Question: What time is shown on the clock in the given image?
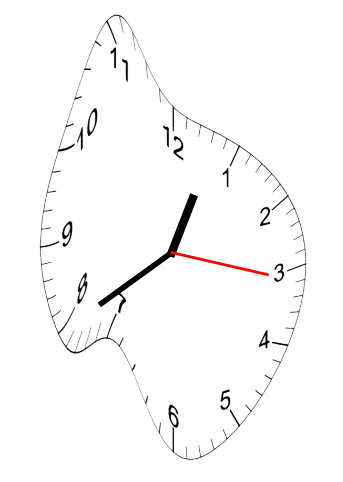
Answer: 12:39:16